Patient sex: M
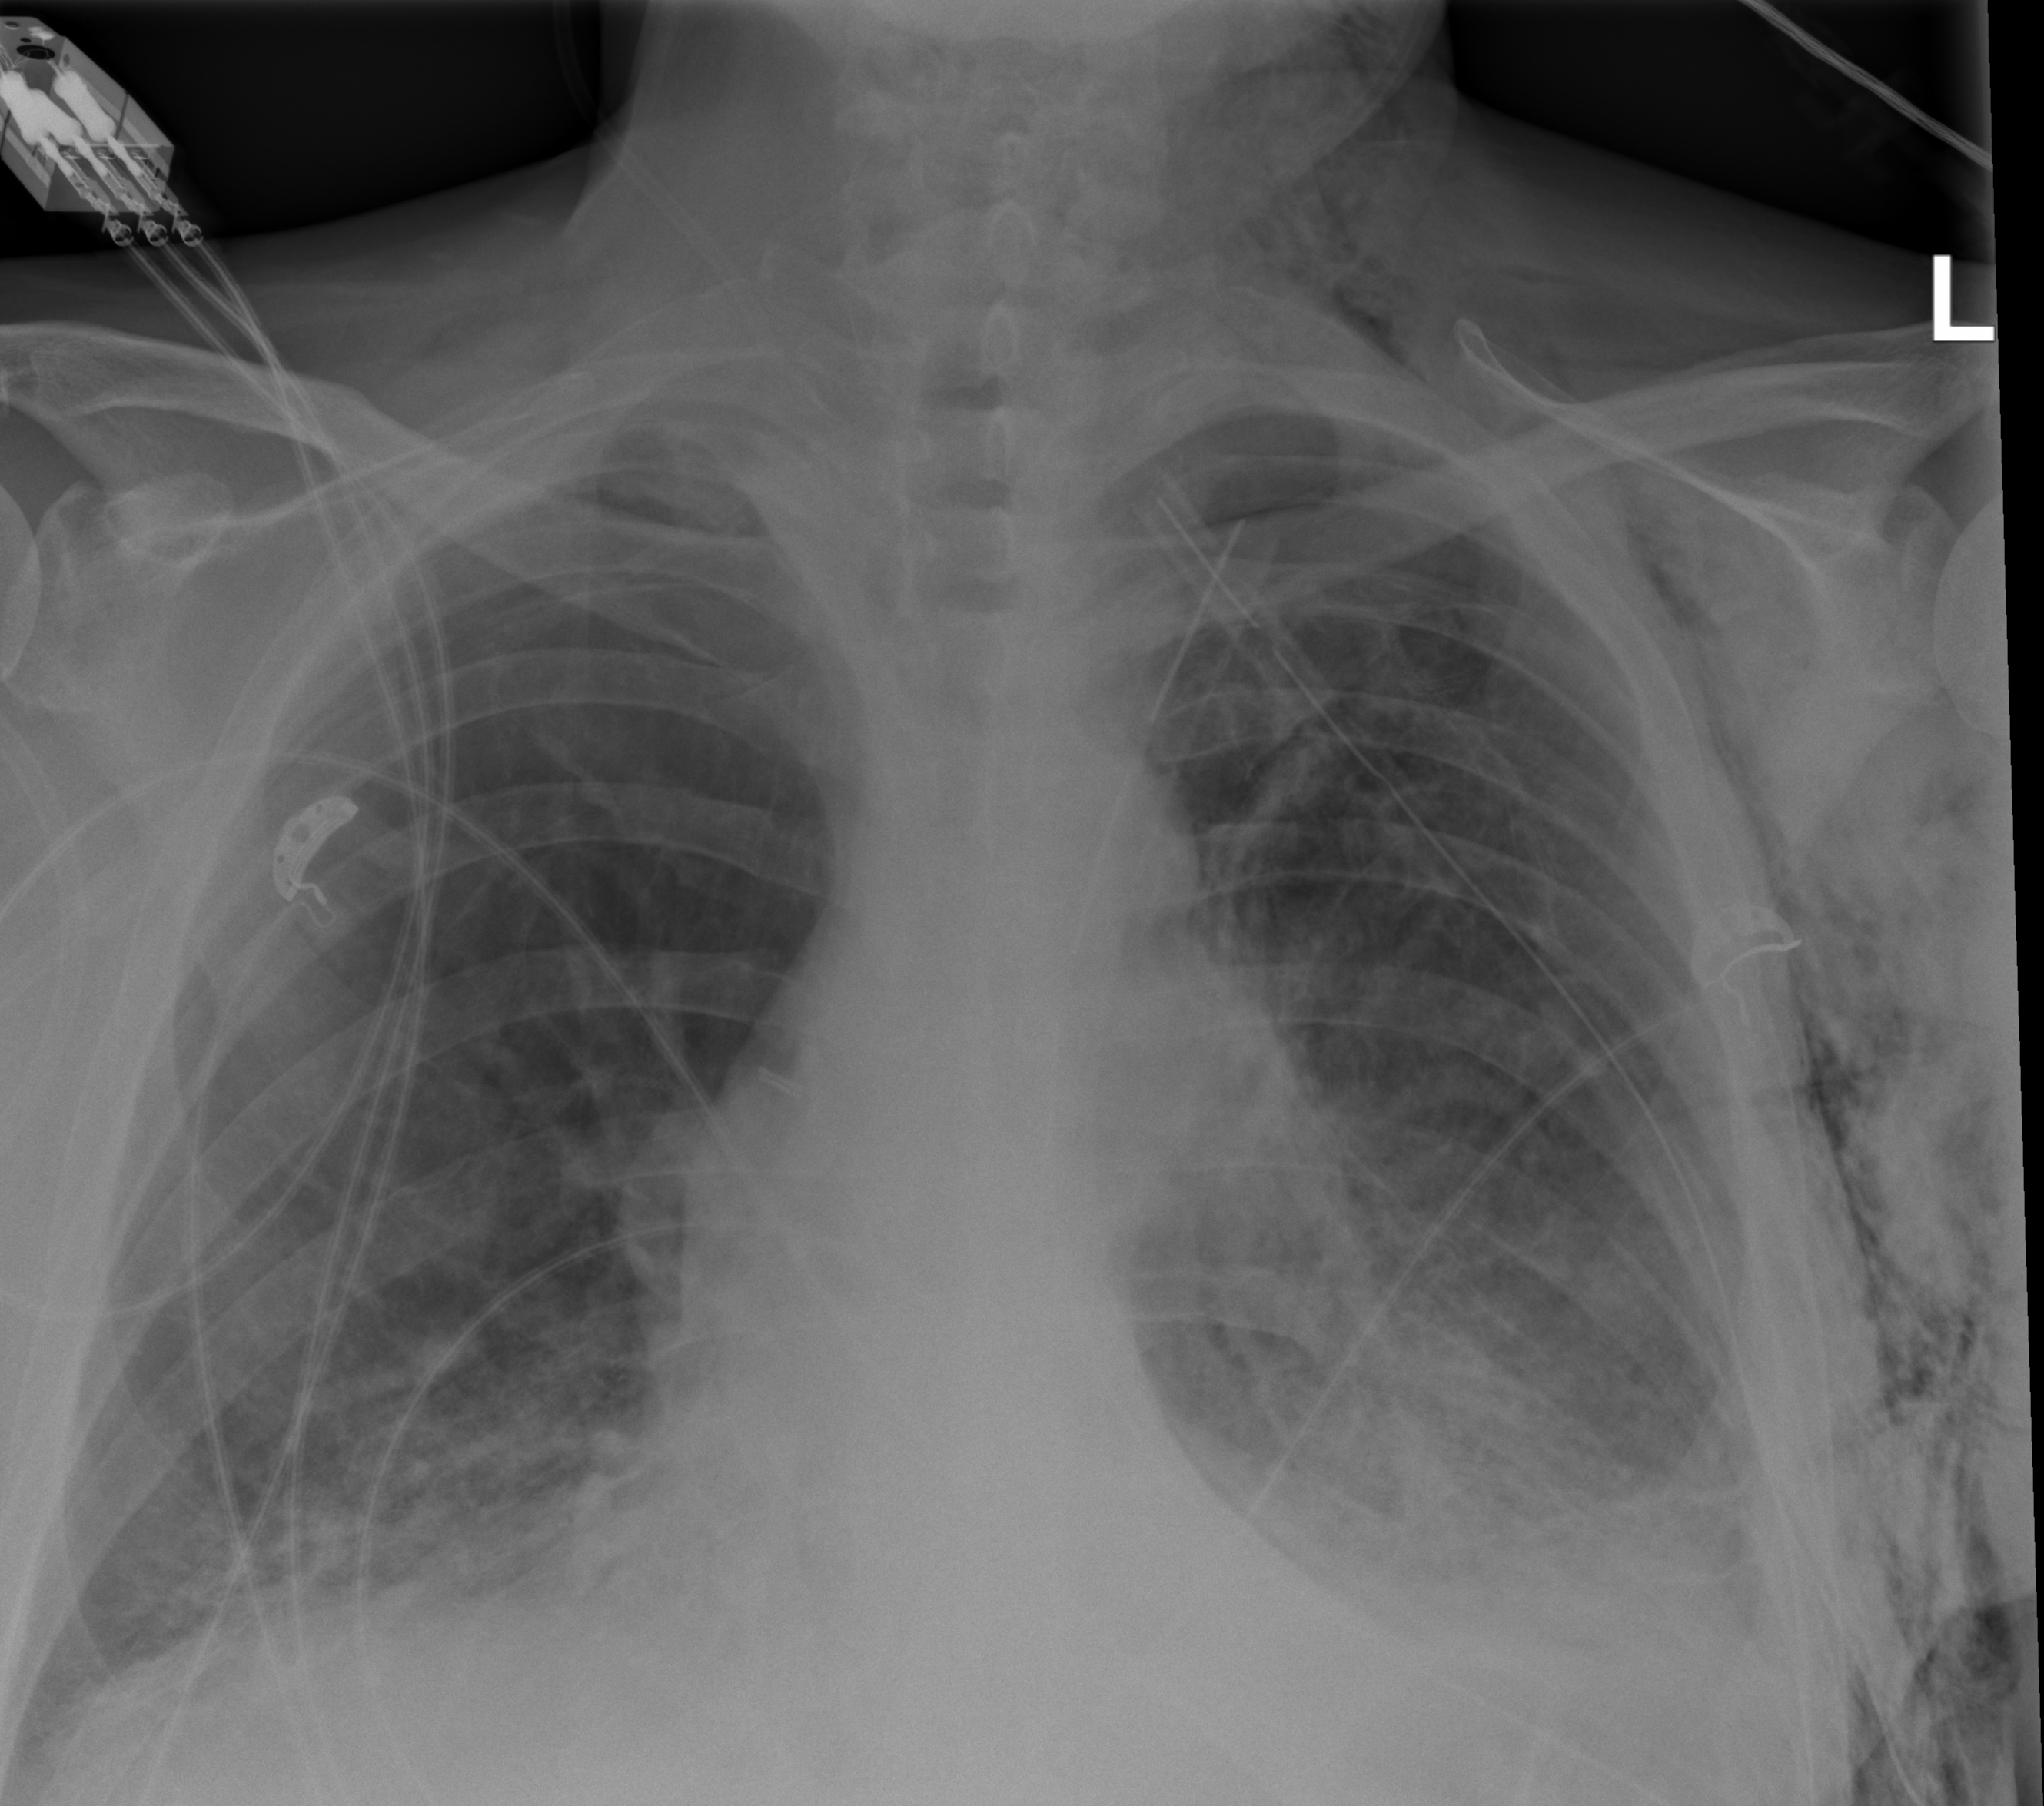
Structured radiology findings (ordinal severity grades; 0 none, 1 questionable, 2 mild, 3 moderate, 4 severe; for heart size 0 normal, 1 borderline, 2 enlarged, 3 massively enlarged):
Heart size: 0
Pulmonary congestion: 0
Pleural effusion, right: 0
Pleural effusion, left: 2
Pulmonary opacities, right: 0
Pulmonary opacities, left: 2
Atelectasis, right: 2
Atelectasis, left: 2